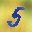
Label: 5